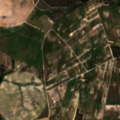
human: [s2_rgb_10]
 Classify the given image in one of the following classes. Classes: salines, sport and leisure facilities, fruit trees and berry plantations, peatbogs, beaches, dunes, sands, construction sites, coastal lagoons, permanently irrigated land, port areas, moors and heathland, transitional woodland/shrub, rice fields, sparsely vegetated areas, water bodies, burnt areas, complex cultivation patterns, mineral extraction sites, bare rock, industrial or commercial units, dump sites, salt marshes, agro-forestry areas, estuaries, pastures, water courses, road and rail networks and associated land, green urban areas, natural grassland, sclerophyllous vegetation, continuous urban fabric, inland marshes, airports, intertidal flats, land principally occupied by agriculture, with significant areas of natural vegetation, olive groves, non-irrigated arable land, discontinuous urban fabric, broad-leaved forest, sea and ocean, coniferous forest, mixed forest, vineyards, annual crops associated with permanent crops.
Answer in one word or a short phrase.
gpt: continuous urban fabric